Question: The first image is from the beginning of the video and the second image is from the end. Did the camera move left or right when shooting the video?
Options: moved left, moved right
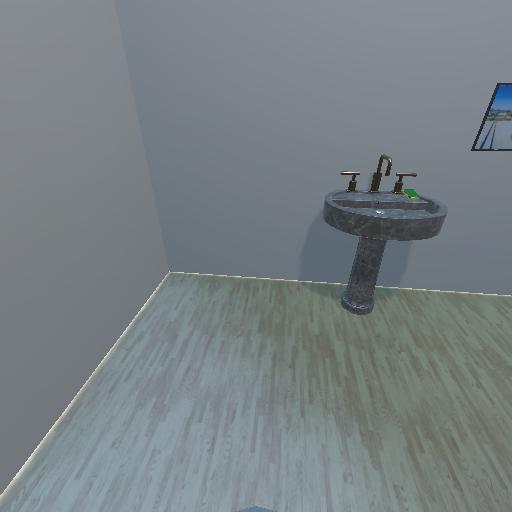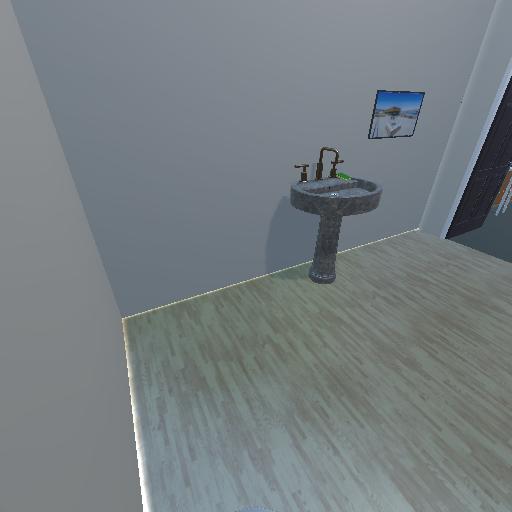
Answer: moved left